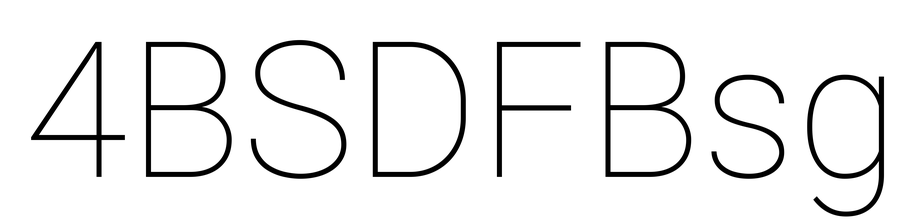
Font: Roboto_Thin